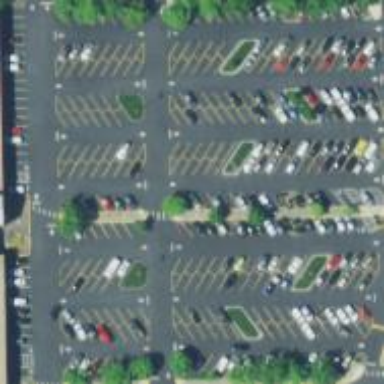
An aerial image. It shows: Parking area with surface.